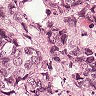
Metastatic tissue present: yes